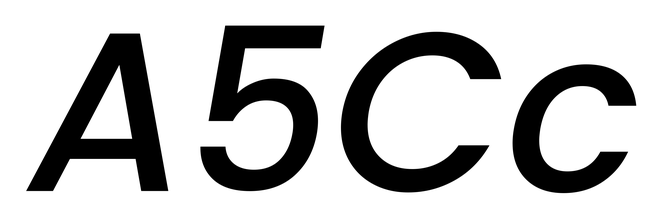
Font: Poppins-MediumItalic